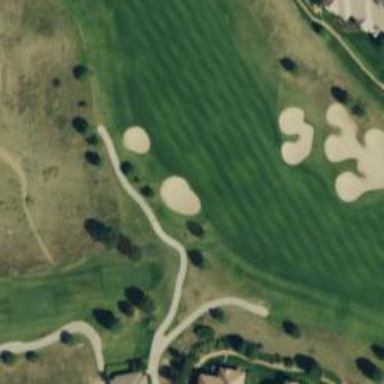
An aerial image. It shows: Path for golf carts.